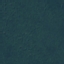
Land use / land cover class: Forest